Aerial crown-view tile of a tropical tree (Barro Colorado Island, Panama), acquired 20250124:
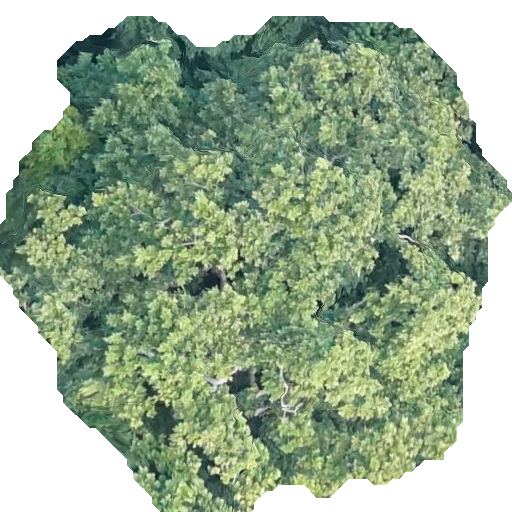
Species: Anacardium excelsum
GBIF accepted scientific name: Anacardium excelsum
Crown area: 289.839 m²